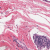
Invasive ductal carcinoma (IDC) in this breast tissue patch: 0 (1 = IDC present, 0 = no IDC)